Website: walmart
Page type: account-selection
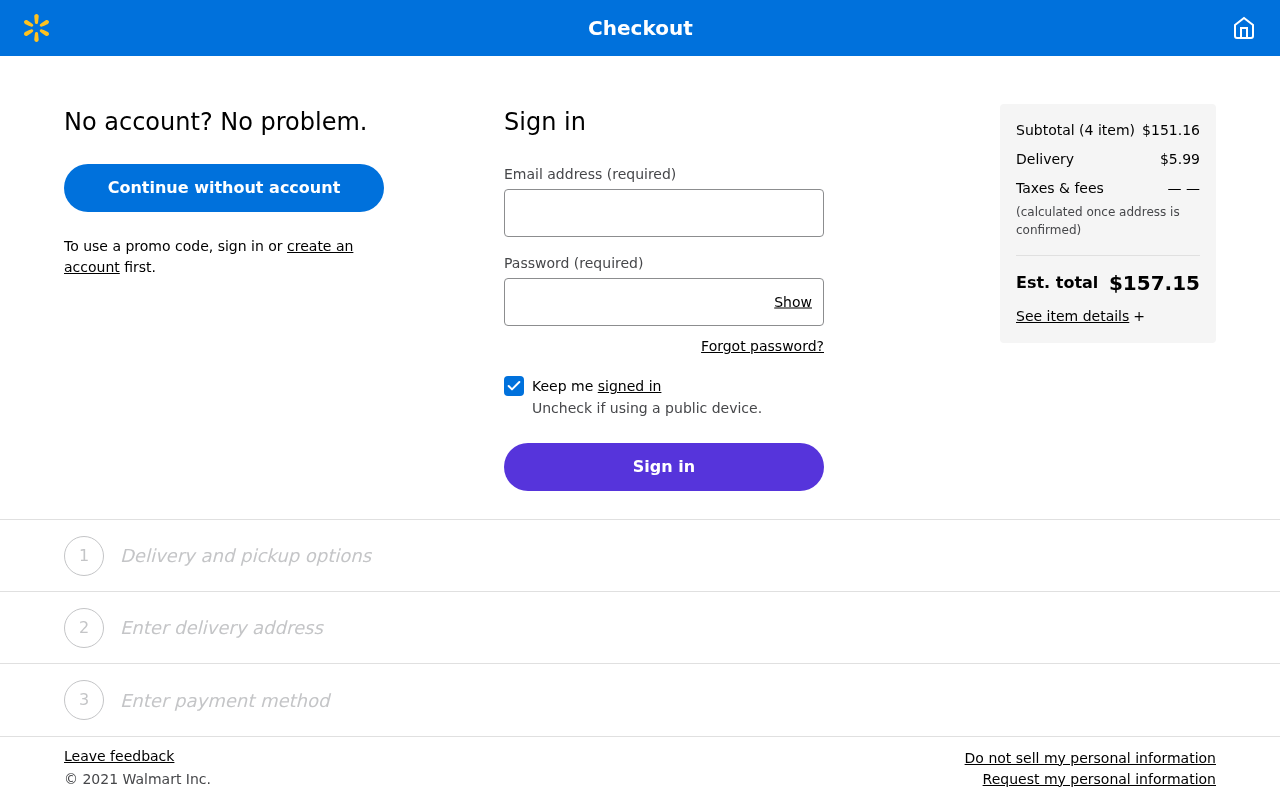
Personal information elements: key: PII_EMAIL
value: colleen.cantu@hotmail.com
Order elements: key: ORDER_NUM_ITEMS
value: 4
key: ORDER_SUBTOTAL
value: $151.16
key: ORDER_SHIPPING_COST
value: $5.99
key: ORDER_TOTAL
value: $157.15